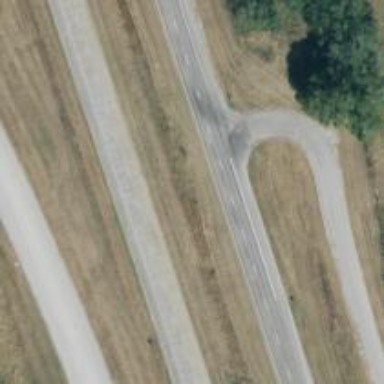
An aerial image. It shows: Asphalt trunk highway classified as expressway.